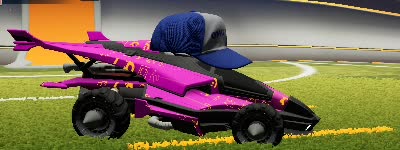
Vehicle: aftershock